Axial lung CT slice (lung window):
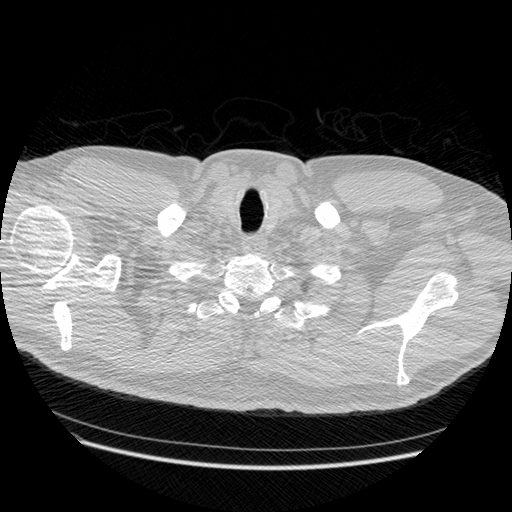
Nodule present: no